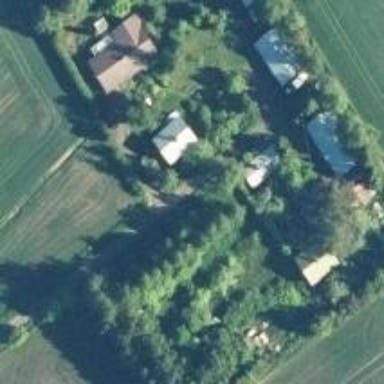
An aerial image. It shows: Farmyard area.